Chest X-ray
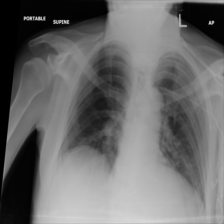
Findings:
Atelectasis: negative
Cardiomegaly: negative
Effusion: negative
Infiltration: negative
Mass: negative
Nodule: negative
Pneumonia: negative
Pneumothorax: negative
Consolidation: negative
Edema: negative
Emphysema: negative
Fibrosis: negative
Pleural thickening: negative
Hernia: negative